Question: I am beginner to swift. I have created a view controller with the table view and table view cell (dynamic table view). Why the table view is disappear after i run on simulator once or twice? I saw there is table view on the left side panel but I don't see it in editing area

Moreover, when I run it on simulator, it also does not show table view.
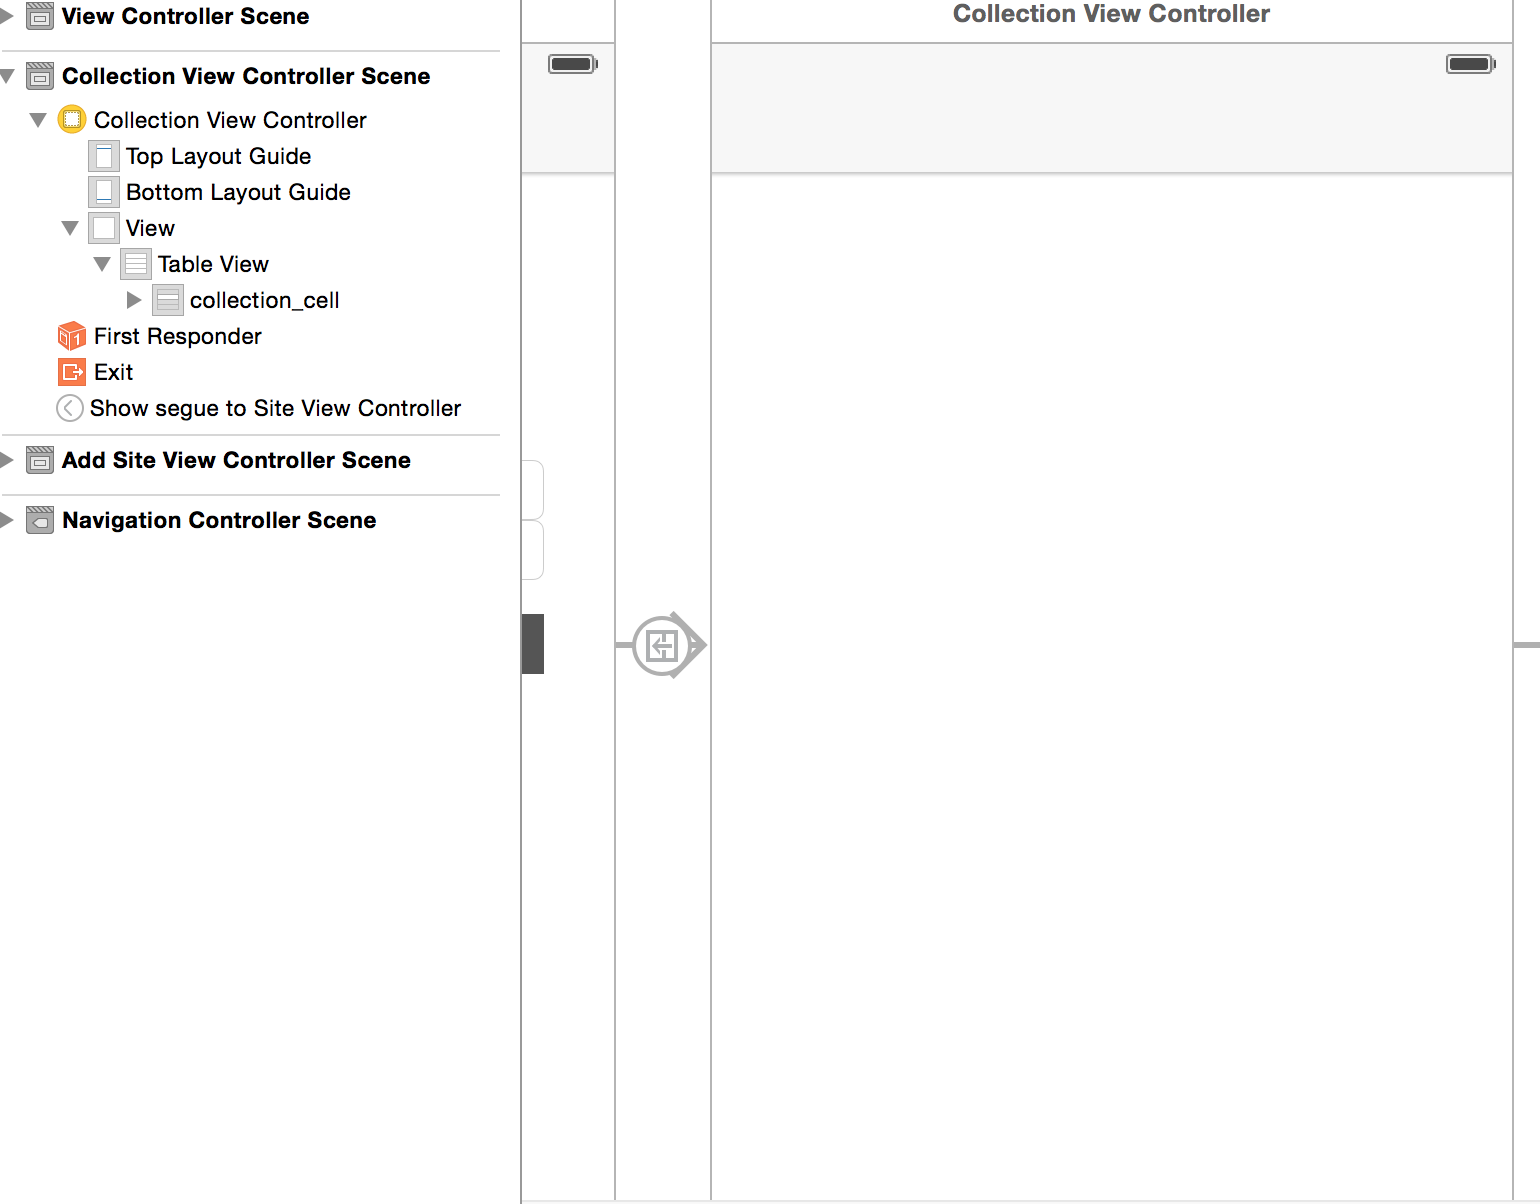
Answer: You havent set the layout constraints for the tableview.
Select the table view from the view hierarchy. And go to the size inspector. Set x = 0 , y = 0 width = 400 and height = 600 for the table view.
After it Ctrl + Drag from tableview to view of viewcontroller.

And then hold shift and select top, bottom, leading and trailing space constraints. Like this:

This should solve your problem.